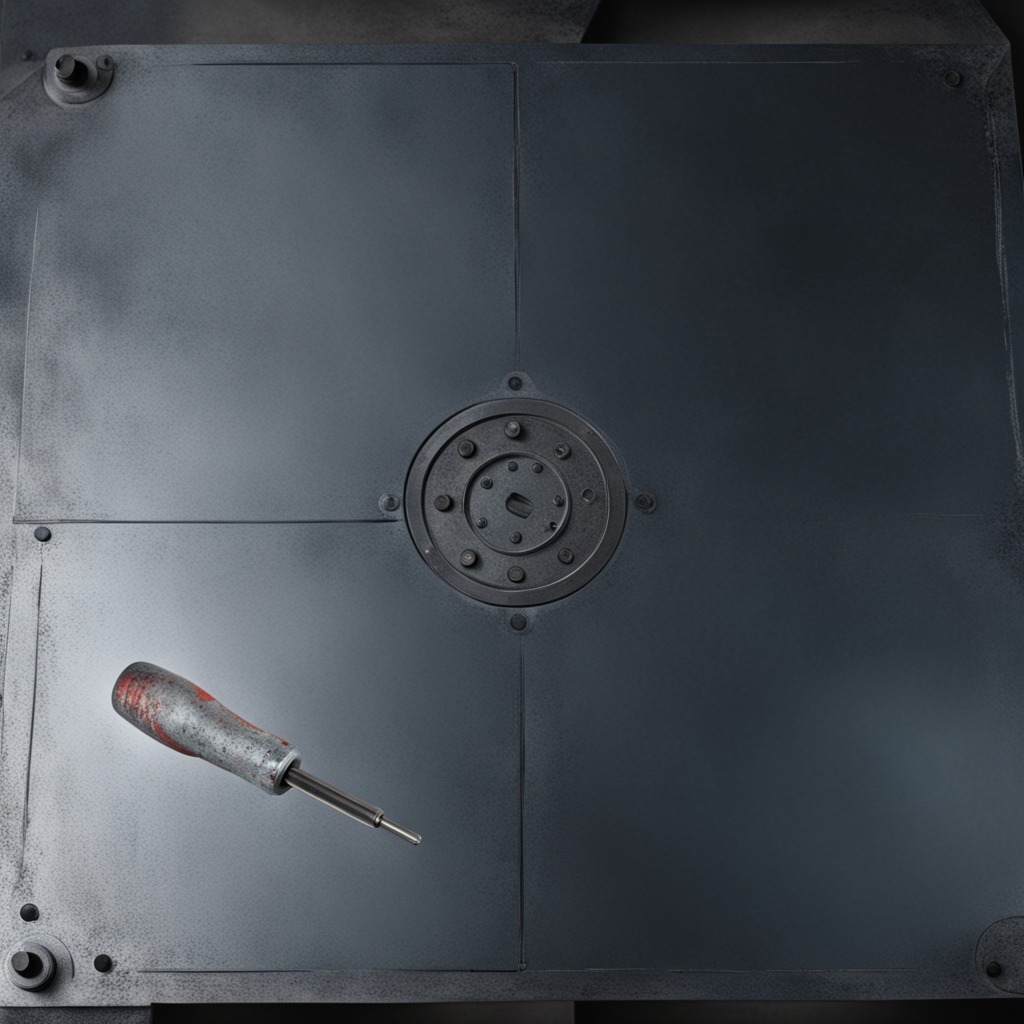
A screwdriver lying on a cold steel table in a mining workshop gritty textures